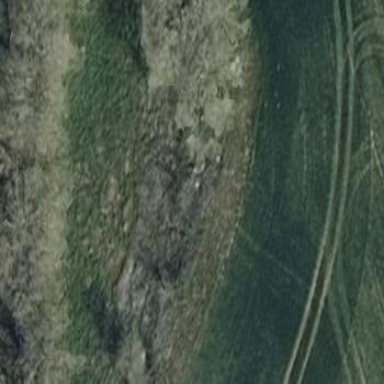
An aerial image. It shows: Forest area.